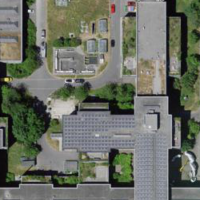
EUNIS habitat code: 54
Species observed at this site:
Ichthyosaura alpestris
Orobanche hederae
Zoropsis spinimana
Jasminum nudiflorum
Salvia pratensis
Phoenicurus phoenicurus
Jynx torquilla
Turdus merula